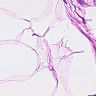
Metastatic tissue present: no